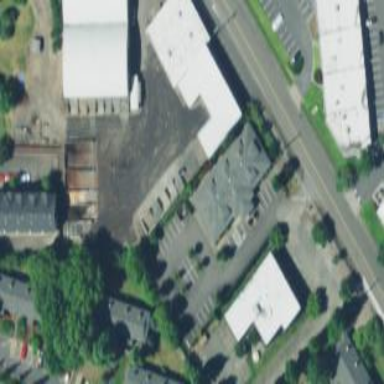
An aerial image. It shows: Building.